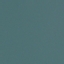
Label: SeaLake